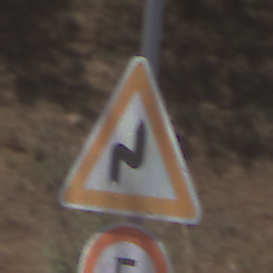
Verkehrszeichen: DoppelkurveRechts
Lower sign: Geschwindigkeit5
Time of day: Midday
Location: Outdoor (RoadRail)
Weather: Clear
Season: NotSpecified
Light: Natural